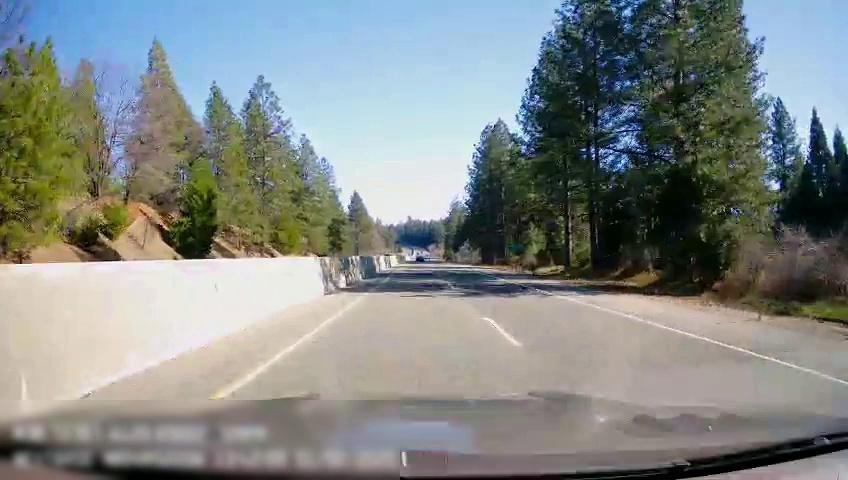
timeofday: Day
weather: Sunny
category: Drivable Space
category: Drivable Space
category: Lanes | Alternate Lane
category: Lanes | Current Lane
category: Lanes | Alternate Lane